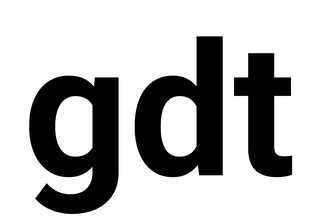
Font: Roboto_Bold